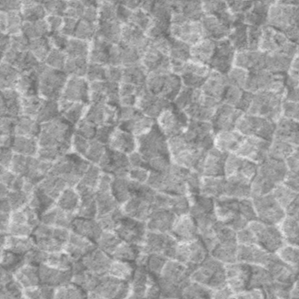
Label: frost